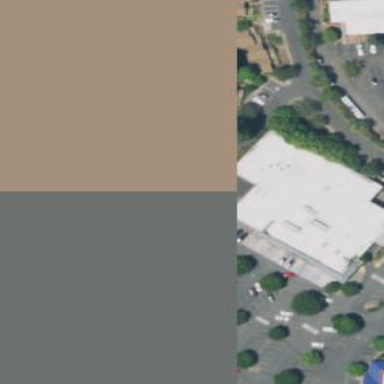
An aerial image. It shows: Pharmacy building providing healthcare services.